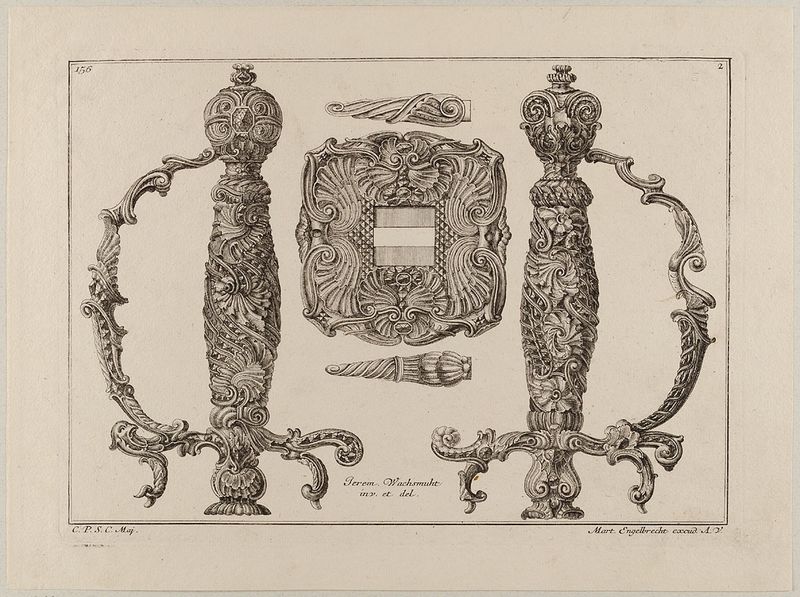
Titel: Ein Degenkreuz
Künstler: Martin Engelbrecht
Standort: Hamburg
Institution: Museum für Kunst und Gewerbe Hamburg
Schlagwörter: rokoko, grafik, graphik, fotografie, photographie, druckgraphik, druckgrafik, radierung, degen, kunstgewerbe, kunsthandwerk, rocaille, style, reproduktionen, industriedesign, druckerzeugnisse, muschelwerk, ornamentstich, vorlageblätter